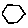
Label: hexagon